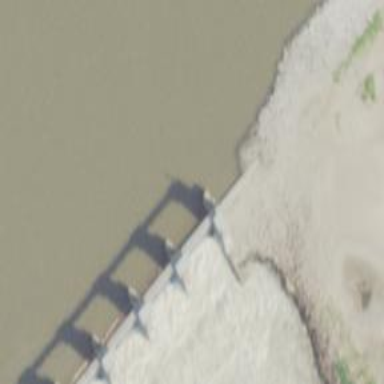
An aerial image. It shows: Dam across waterway.